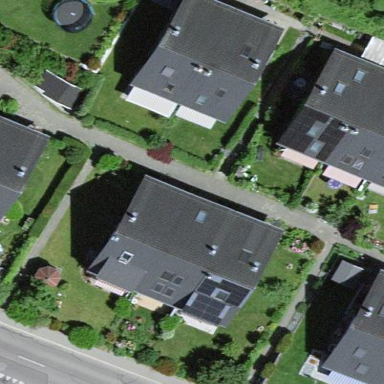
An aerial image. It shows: Terrace building.